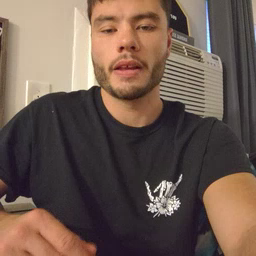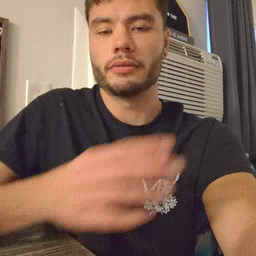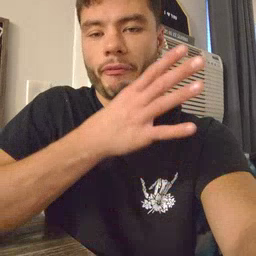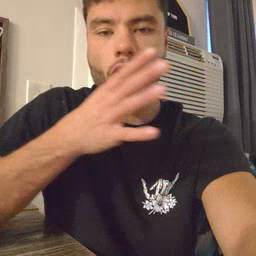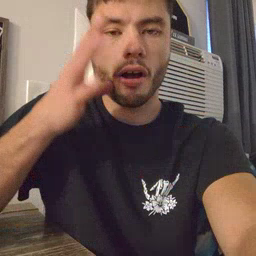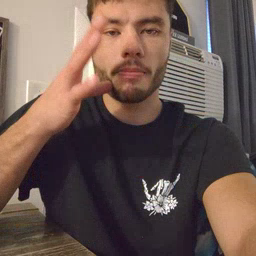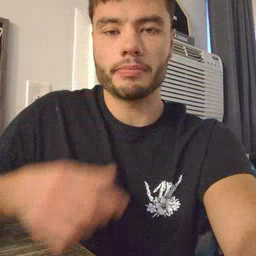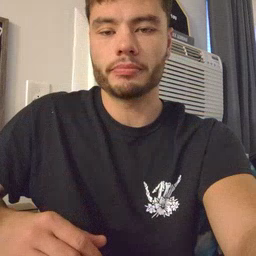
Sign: farm